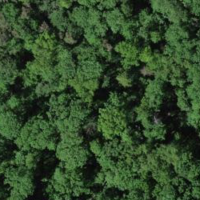
EUNIS habitat code: 41
Species observed at this site:
Lamium galeobdolon